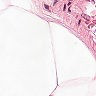
Metastatic tissue present: no